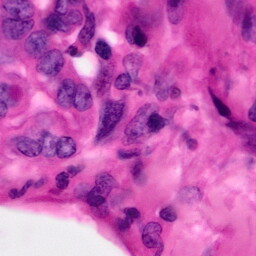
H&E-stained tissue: Pancreatic